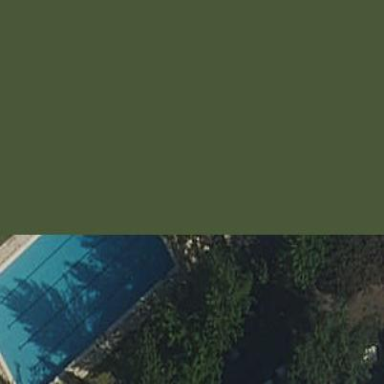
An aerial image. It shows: Swimming pool located in leisure land.